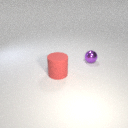
large red rubber cylinder in front of small purple metal sphere